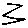
Label: zigzag